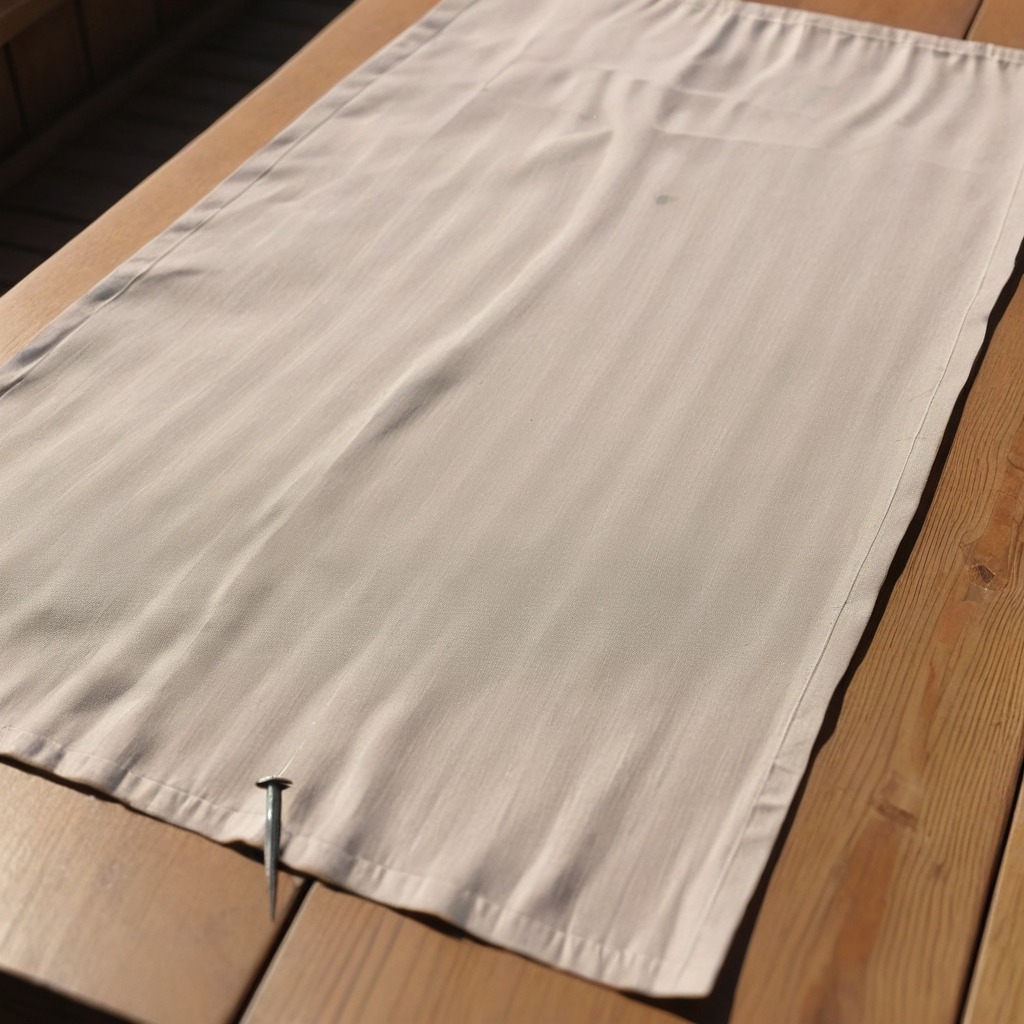
An iron nail lies on a wooden table in an outdoor workshop during daytime bright natural light soft shadows worn but beneath the cloth.